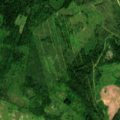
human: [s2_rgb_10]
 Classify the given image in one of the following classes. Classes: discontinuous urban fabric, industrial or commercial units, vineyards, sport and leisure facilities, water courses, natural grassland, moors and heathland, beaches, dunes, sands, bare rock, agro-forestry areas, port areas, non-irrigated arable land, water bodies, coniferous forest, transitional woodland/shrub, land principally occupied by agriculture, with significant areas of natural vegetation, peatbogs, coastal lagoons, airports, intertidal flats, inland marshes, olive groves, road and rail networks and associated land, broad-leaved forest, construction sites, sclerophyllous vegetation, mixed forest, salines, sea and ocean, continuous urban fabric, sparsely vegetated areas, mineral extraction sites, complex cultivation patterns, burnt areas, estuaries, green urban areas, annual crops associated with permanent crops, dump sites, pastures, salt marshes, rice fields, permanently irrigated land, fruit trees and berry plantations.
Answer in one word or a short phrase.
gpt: coniferous forest, mixed forest, transitional woodland/shrub